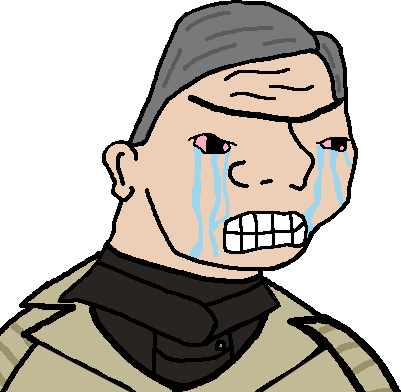
Label: 5_Zoomer